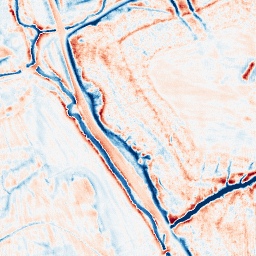
Category: edge_preserving
Decomposition family: guided
Decomposition parameters: radius: 4
eps: 0.01
Upsampling method: fft_zeropad
Upsampling parameters: scale: 4
Upsampling scale: 4